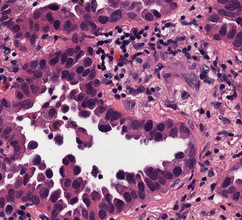
Tumor epithelial tissue: yes
Tumor-associated stroma tissue: yes
Normal tissue: no